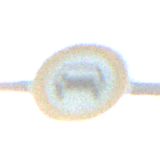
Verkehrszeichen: VerbotKraftwagen
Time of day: MorningAfternoon
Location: Outdoor (Urban)
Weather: PartlyCloudy
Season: NotSpecified
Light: Natural